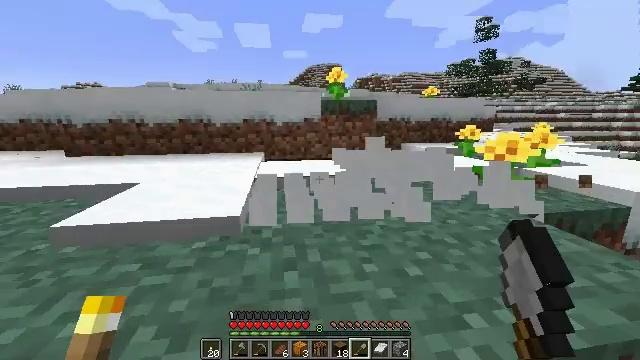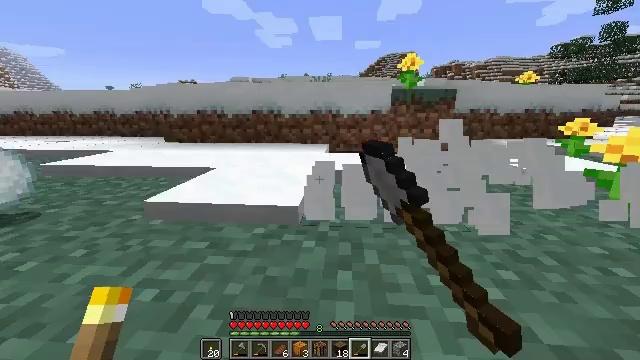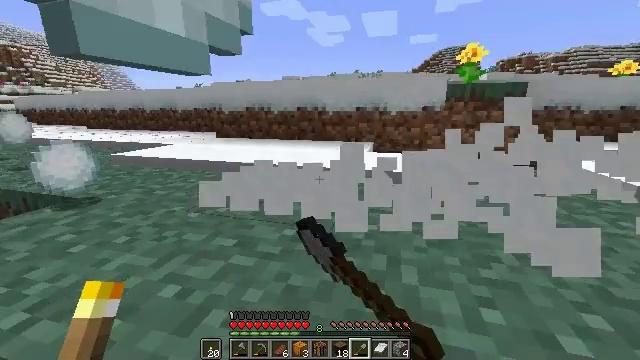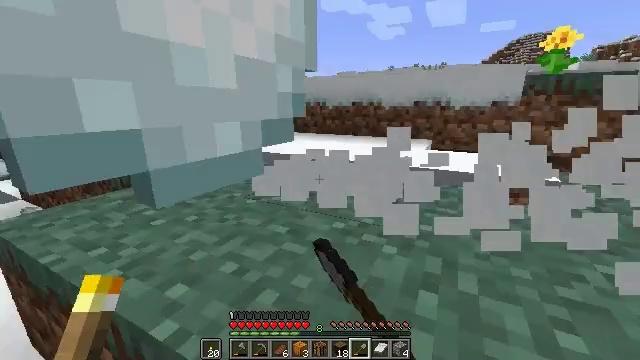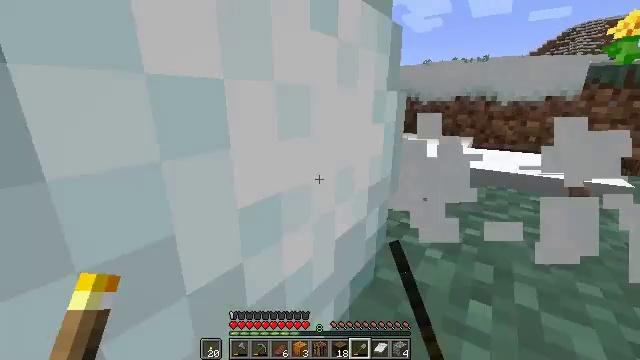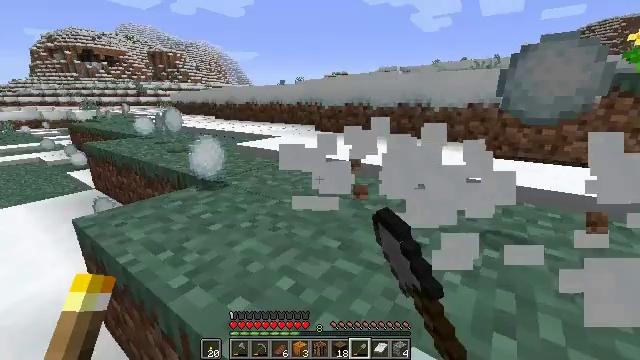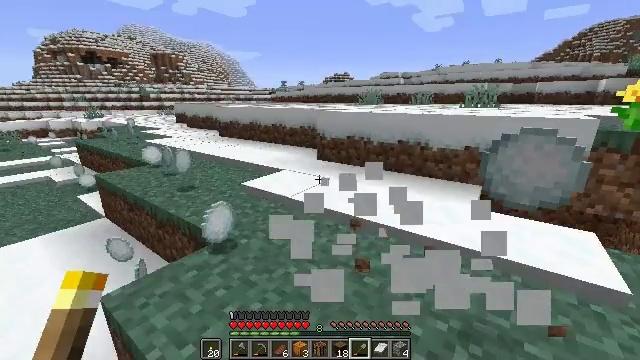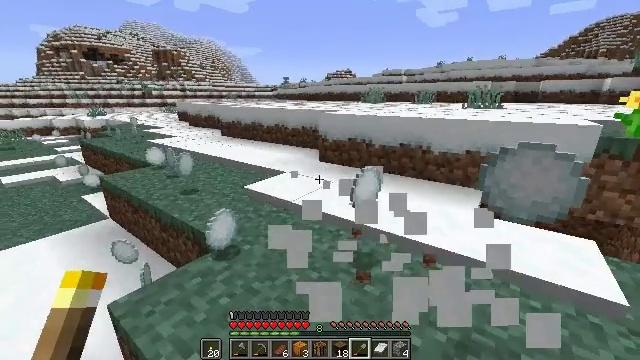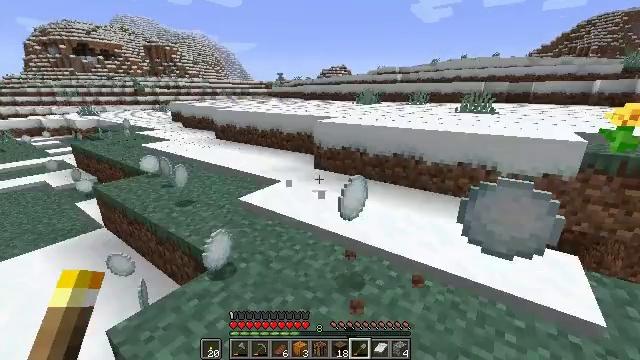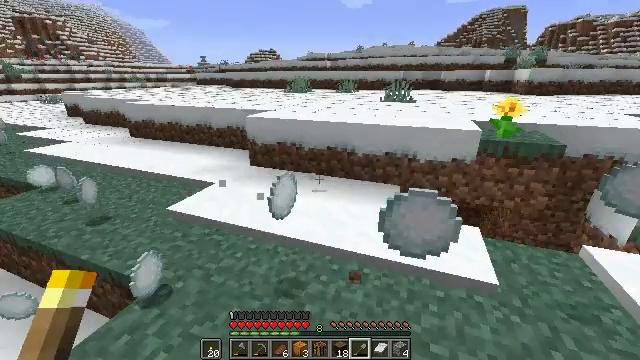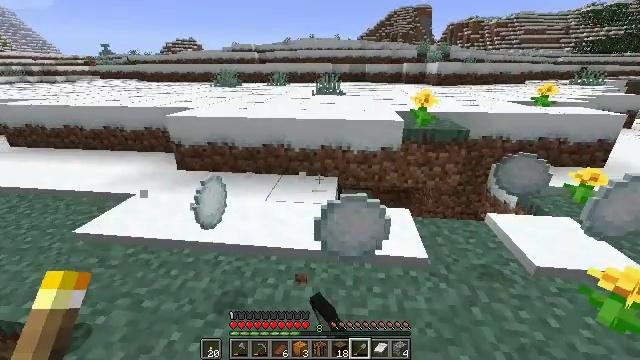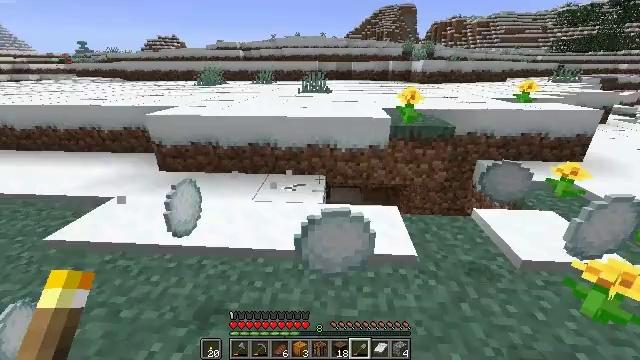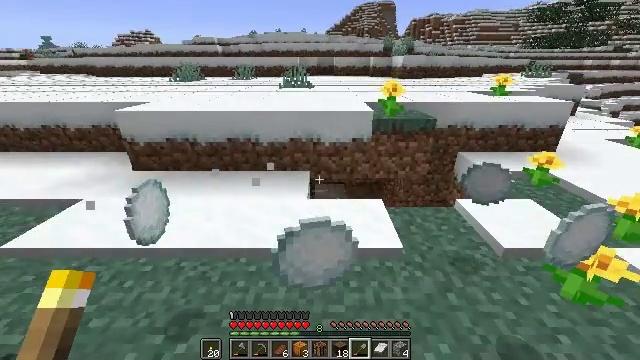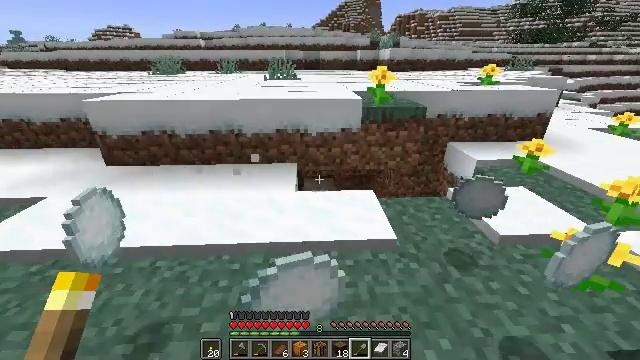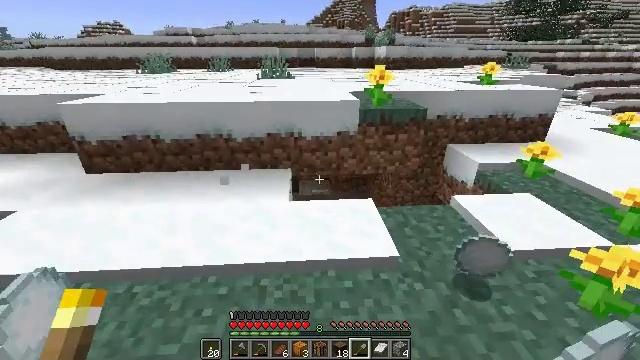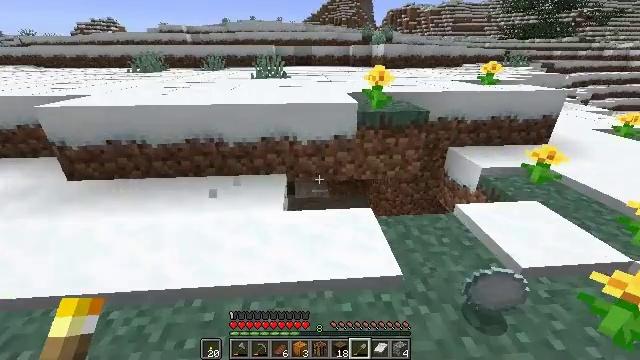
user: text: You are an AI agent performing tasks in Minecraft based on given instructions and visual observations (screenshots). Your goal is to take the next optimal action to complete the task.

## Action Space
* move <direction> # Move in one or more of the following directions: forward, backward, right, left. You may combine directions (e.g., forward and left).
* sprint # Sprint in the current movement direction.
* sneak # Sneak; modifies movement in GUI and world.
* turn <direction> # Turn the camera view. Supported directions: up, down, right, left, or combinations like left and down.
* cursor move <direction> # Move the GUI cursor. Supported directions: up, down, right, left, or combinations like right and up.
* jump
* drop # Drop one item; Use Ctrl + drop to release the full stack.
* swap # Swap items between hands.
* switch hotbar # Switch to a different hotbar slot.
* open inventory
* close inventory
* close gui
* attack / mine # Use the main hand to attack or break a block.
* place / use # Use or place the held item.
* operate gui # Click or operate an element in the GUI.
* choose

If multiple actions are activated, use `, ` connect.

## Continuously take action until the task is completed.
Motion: motion action
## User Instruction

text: Break the snow block.
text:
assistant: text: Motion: move forward, turn left and down, attack / mine
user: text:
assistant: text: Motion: move forward, turn left, attack / mine
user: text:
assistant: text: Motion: move forward, turn left, attack / mine
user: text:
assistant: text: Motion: move forward, turn left, attack / mine
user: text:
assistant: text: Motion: move forward and move right, turn left, attack / mine, jump
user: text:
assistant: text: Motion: move forward and move right, attack / mine, jump
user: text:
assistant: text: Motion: move forward and move right, attack / mine, jump
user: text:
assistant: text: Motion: move forward and move right, turn right, attack / mine, jump
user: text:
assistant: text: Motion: move forward and move right, turn right and down, attack / mine
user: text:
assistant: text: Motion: move forward and move right, turn right and down, attack / mine
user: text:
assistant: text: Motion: move forward, turn right, attack / mine
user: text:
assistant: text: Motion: move forward, turn right, attack / mine
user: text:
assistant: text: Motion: move forward, turn right, attack / mine
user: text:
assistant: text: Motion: move forward, turn right, attack / mine
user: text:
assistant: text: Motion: move forward, attack / mine
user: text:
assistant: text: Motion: move forward and move left, attack / mine
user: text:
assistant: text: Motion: move forward and move left, turn left and down, attack / mine
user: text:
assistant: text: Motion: move forward and move left, turn left and down, attack / mine
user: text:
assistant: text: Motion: move forward and move left, turn left and down, attack / mine
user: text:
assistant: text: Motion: move forward and move left, turn left and down, attack / mine
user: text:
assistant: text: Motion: move forward and move left, turn left, attack / mine
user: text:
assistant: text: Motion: move forward and move left, attack / mine
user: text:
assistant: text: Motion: move forward and move left, attack / mine
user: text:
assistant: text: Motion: move forward, attack / mine
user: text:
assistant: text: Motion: move forward, turn left and up, attack / mine
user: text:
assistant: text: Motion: move forward, turn left and up, attack / mine
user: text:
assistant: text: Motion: move forward and move right, attack / mine
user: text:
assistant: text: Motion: move forward and move right, turn right, attack / mine
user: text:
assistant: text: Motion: move forward and move right, turn right, attack / mine
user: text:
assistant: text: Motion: move forward and move right, turn right, attack / mine